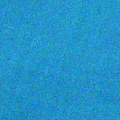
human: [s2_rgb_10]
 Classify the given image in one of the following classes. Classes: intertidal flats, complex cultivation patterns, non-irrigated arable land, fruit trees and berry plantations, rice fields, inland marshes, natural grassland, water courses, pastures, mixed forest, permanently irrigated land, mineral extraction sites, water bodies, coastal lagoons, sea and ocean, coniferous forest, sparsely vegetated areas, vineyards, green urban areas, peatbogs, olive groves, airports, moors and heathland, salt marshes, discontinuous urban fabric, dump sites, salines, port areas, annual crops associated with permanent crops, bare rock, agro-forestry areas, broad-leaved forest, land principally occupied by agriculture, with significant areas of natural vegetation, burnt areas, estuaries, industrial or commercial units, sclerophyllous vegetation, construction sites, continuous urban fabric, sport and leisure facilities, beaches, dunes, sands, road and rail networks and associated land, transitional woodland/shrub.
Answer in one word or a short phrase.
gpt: sea and ocean